Question: I am playing around with Mono Droid and trying to implement the following layout

What type of layout would I use? Is there anything in Android like anchors and docking, like WinForms, so that this is can be somewhat independent?
This is for tablets only, and is more for my experimentation. The buttons inside of the left panel are to be repeating.
Thanks.
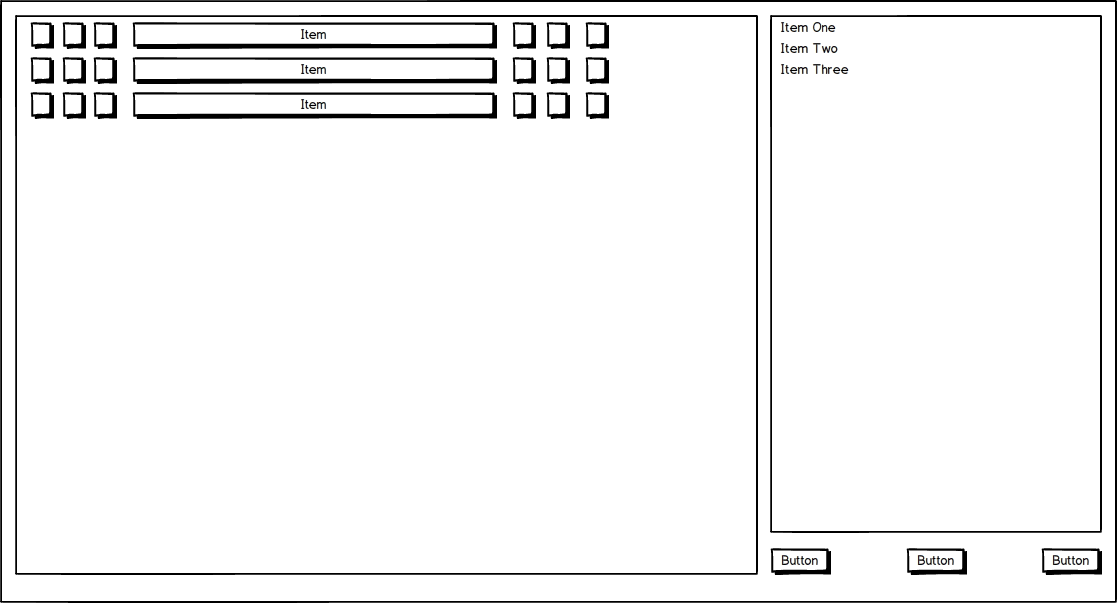
Answer: The root Layout will be like This:
'''
<?xml version="1.0" encoding="utf-8"?>
<LinearLayout xmlns:android="http://schemas.android.com/apk/res/android"
android:layout_width="match_parent"
android:layout_height="match_parent"
android:baselineAligned="false"
android:orientation="horizontal"
android:padding="5dp" >
<RelativeLayout
android:id="@+id/leftContainer"
android:layout_width="match_parent"
android:layout_height="match_parent"
android:layout_weight="0.8" >
</RelativeLayout>
<RelativeLayout
android:id="@+id/rightContainer"
android:layout_width="match_parent"
android:layout_height="match_parent"
android:layout_weight="1" >
<RelativeLayout
android:layout_width="match_parent"
android:layout_height="wrap_content"
android:layout_alignParentBottom="true"
android:padding="20dp" >
<Button
android:layout_width="wrap_content"
android:layout_height="wrap_content"
android:layout_alignParentLeft="true"
android:text="btn1" />
<Button
android:layout_width="wrap_content"
android:layout_height="wrap_content"
android:layout_centerHorizontal="true"
android:text="btn2" />
<Button
android:layout_width="wrap_content"
android:layout_height="wrap_content"
android:layout_alignParentRight="true"
android:text="btn3" />
</RelativeLayout>
</RelativeLayout>
</LinearLayout>
'''
add you dymanic items as ListView on the top off Right and Left Layouts.